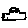
Label: car